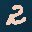
Label: 2